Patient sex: M
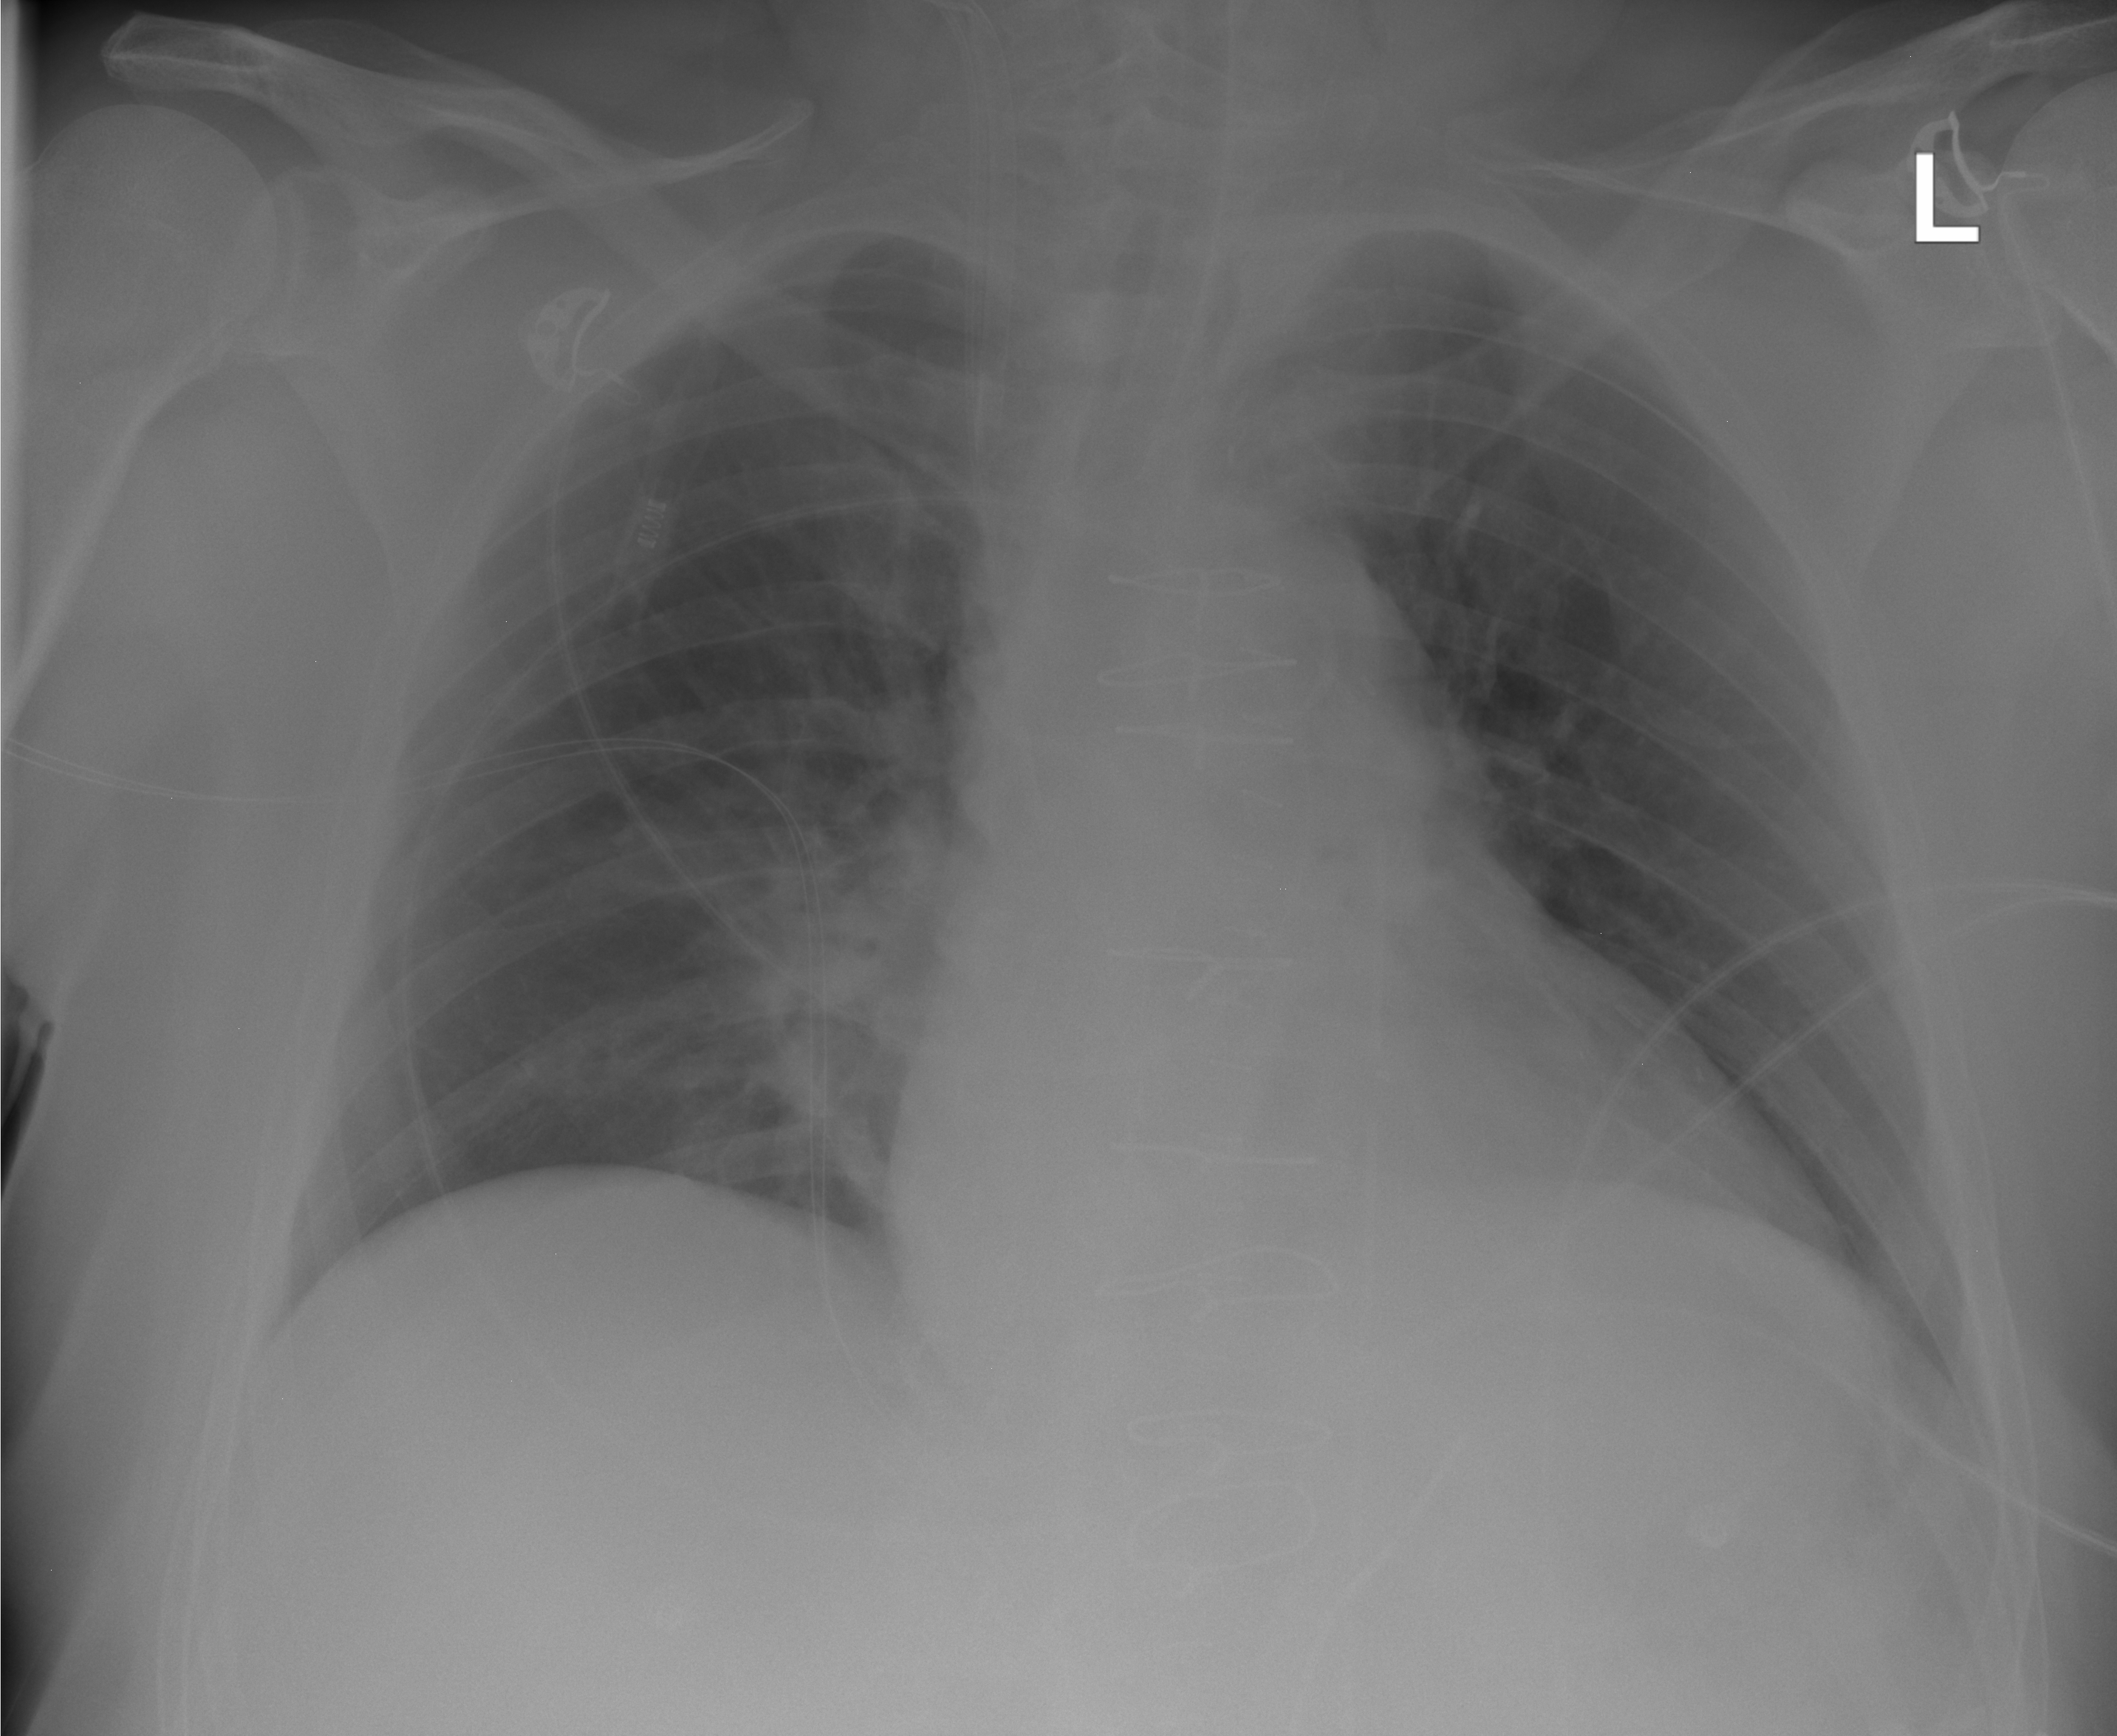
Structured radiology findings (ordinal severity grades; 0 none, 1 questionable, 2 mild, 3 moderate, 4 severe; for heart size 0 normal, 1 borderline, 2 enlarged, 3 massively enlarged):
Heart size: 2
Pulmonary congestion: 0
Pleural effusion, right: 0
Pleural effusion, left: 0
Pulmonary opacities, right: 1
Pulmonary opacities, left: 0
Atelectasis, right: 0
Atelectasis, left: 0